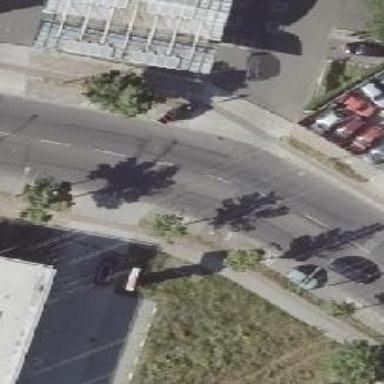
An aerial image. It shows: Secondary road with asphalt surface. It has sidewalks on both sides and cycle track.